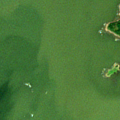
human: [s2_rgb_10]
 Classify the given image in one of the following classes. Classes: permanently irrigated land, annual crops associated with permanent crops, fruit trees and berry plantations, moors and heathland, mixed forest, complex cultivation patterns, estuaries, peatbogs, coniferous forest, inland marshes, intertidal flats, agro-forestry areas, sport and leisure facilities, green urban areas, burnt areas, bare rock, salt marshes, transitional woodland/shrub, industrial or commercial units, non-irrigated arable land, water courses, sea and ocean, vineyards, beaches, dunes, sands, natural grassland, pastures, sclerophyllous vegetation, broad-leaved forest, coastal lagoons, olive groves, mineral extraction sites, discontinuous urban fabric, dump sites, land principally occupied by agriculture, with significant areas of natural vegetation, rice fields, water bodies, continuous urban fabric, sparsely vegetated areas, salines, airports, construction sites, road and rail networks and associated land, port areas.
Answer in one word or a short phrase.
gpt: sea and ocean